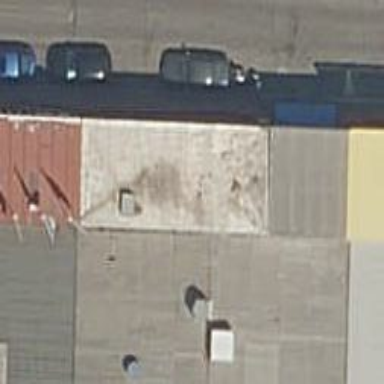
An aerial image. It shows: Car repair shop.